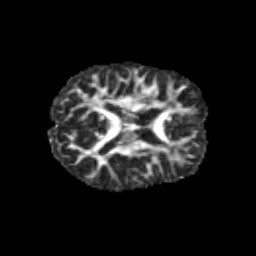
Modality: FA
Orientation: axial
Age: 9
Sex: male
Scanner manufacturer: siemens
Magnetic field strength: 3 T
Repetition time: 3.8 s
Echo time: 0.07 s